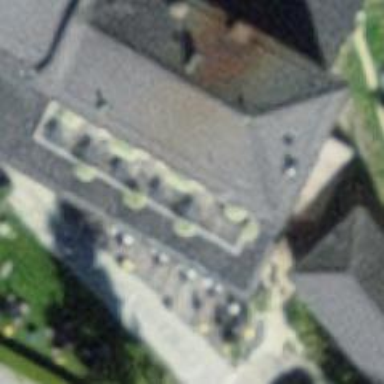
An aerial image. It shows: Restaurant.